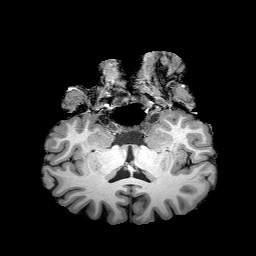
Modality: T1w
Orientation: sagittal
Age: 52
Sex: male
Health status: healthy